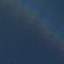
Land use / land cover class: SeaLake